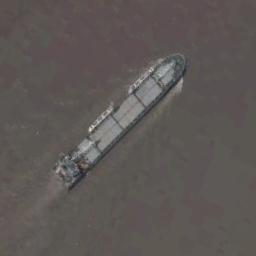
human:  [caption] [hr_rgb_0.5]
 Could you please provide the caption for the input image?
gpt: A grey bulk carrier sails on the reddish river .

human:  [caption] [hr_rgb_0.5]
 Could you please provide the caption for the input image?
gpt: There is a ship in the black water .

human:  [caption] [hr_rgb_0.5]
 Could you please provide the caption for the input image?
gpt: There is a ship at sea .

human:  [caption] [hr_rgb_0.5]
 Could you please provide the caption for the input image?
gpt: The gray ship is sailing in the yellow water .

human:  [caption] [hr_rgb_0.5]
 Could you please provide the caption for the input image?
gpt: The gray ship is on a river .